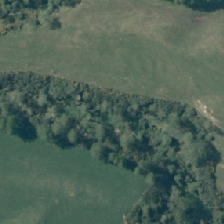
Land cover: deciduous_hardwood